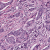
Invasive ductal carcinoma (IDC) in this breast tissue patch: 1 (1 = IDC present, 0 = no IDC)